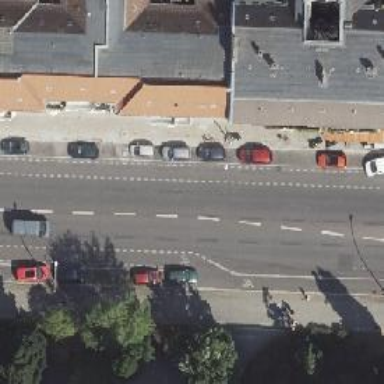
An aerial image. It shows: Secondary road with asphalt surface. There are separate sidewalks and lanes for cyclists on both sides. Parallel parking lanes are available on both sides of the road.